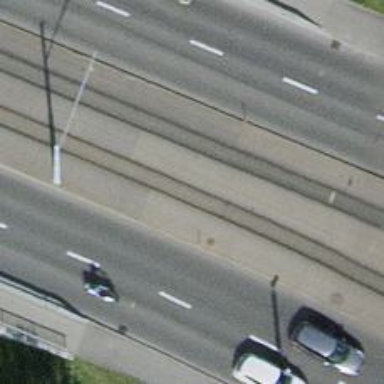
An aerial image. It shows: Tram bridge with electrified contact lines.